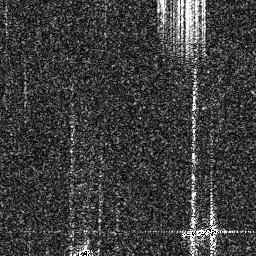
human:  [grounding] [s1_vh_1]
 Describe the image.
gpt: In the satellite image, there is  <ref>1 small ship </ref> <box>[[69, 87, 85, 92, 0]]</box> located at bottom right.